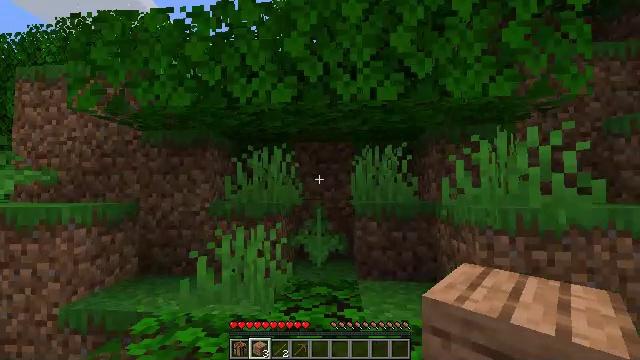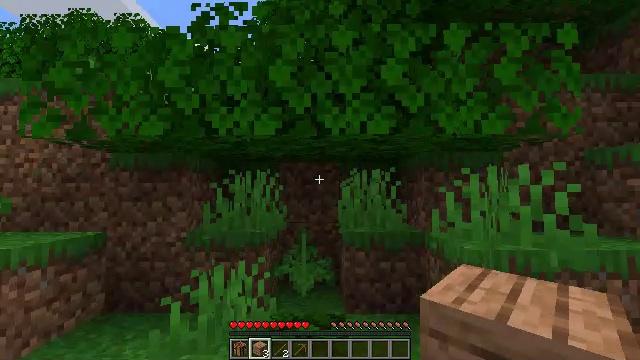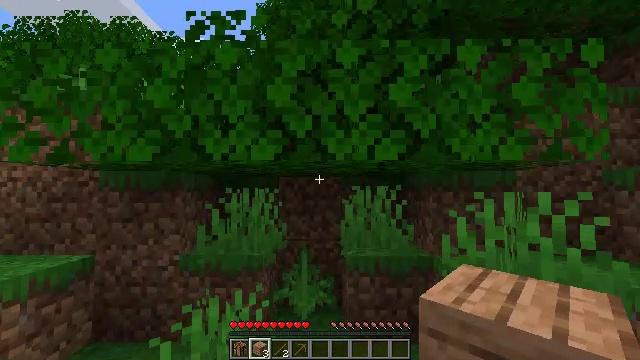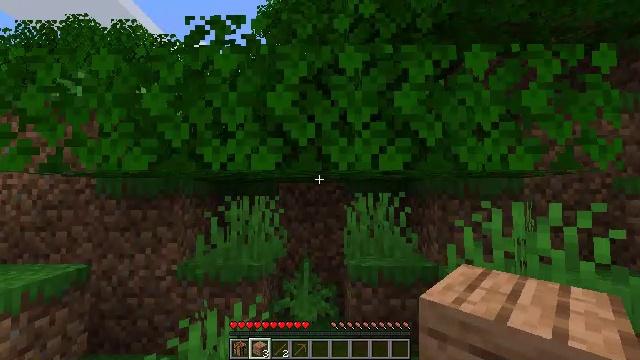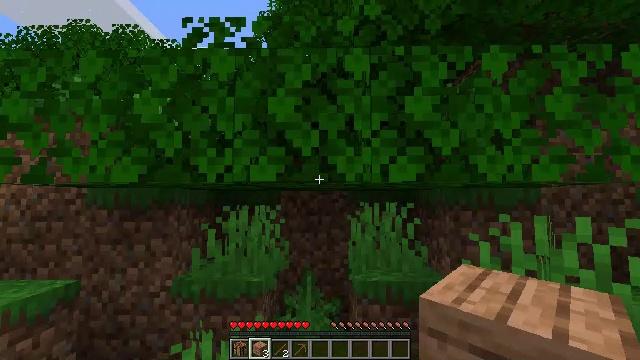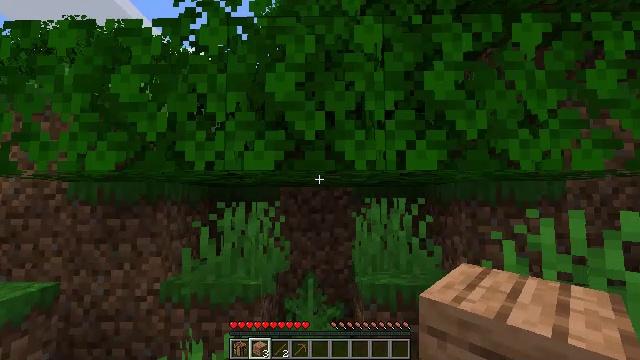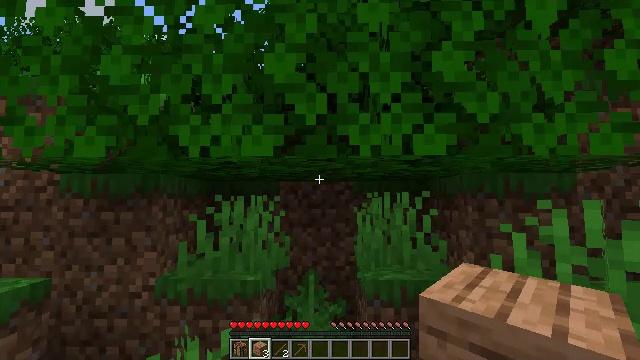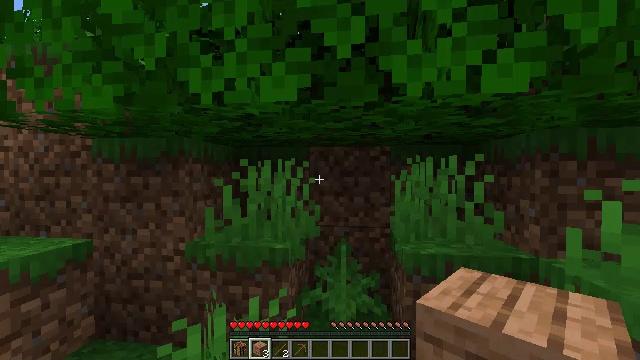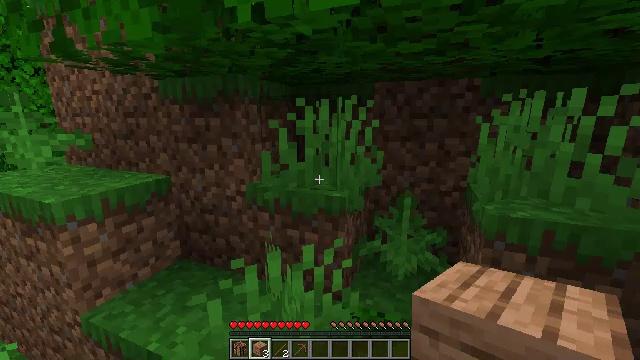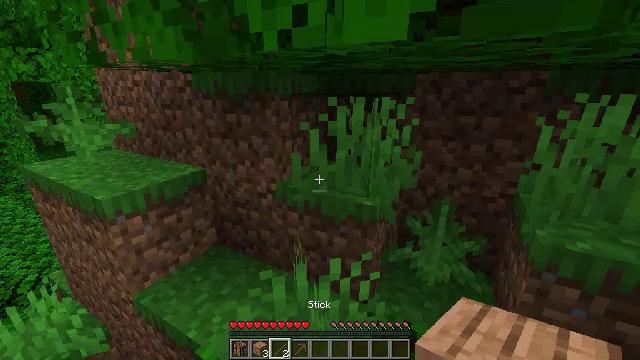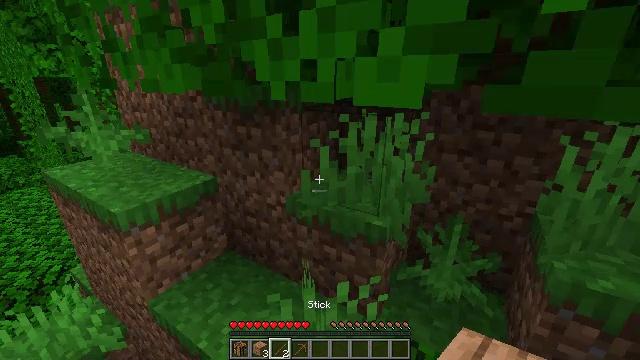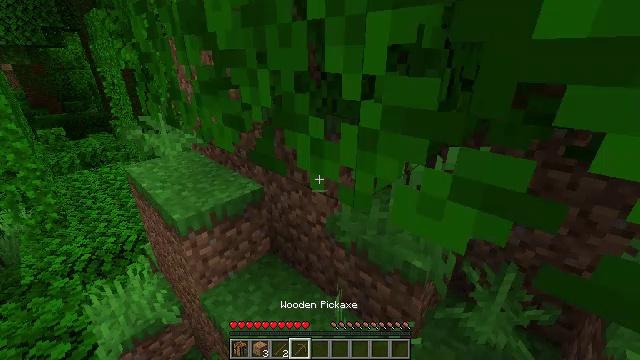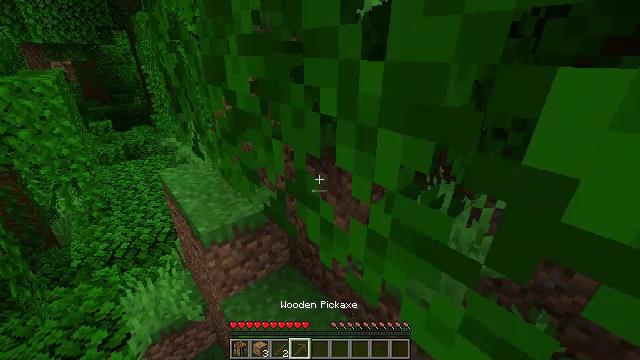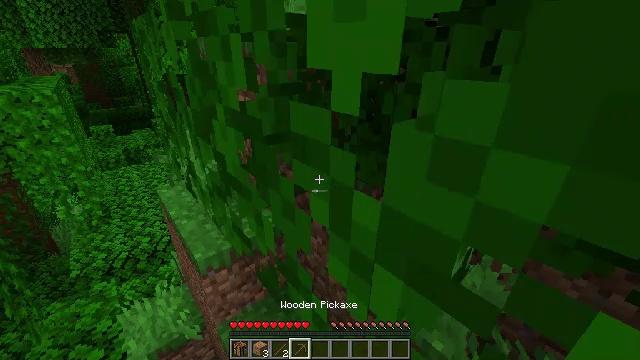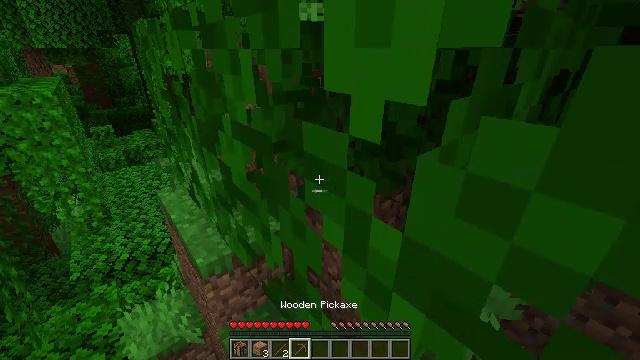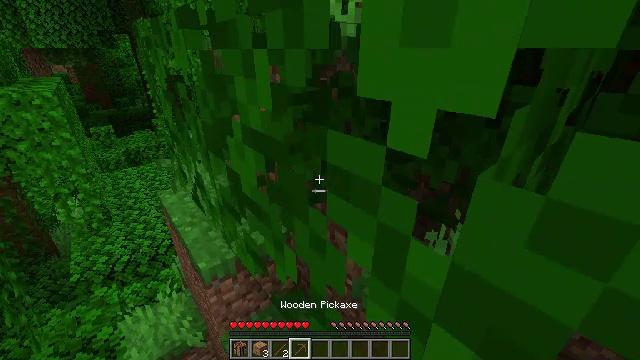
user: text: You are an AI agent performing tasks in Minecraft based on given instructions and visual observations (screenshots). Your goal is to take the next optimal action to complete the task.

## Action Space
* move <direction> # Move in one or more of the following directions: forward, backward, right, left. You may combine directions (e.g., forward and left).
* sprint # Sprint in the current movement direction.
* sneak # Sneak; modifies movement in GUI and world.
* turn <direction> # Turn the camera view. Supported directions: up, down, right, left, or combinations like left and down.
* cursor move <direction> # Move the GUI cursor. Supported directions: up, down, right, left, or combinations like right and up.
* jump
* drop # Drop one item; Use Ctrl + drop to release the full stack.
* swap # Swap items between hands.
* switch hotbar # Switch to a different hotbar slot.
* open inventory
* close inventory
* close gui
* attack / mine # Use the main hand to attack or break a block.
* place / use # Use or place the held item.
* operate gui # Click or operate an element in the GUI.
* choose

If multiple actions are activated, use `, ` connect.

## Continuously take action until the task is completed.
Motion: motion action
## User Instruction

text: Break the grass block.
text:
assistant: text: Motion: move forward, turn right, jump
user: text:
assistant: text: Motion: move forward, jump
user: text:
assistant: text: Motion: move forward, jump
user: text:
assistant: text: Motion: move forward, jump
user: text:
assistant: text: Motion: move forward, jump
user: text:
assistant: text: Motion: move forward, jump
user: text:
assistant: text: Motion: move forward, turn left and down, jump
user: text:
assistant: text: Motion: move forward, turn left and down, jump
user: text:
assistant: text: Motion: move forward, turn left and down, jump
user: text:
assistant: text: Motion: move forward, turn left and down, jump
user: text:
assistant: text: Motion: move forward, turn left and down, jump
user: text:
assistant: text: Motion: move forward, turn left and down, jump
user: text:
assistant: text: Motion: move forward, jump
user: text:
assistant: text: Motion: move forward, jump
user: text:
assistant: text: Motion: move forward, jump
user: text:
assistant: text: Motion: move forward, turn left, jump
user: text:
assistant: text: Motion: move forward, turn left, jump
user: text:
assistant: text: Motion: move forward, turn left and down, jump
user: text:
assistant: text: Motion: move forward, turn left, jump
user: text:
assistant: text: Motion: move forward, turn up, jump
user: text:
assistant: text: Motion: move forward, turn up, jump
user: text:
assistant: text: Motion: move forward, jump
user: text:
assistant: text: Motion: jump
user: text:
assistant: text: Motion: jump
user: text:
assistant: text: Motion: jump
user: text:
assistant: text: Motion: turn up, jump
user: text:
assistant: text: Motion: turn up, jump
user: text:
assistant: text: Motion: turn right and up, jump
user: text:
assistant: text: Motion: turn right and up, jump
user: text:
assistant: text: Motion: turn right and up, jump